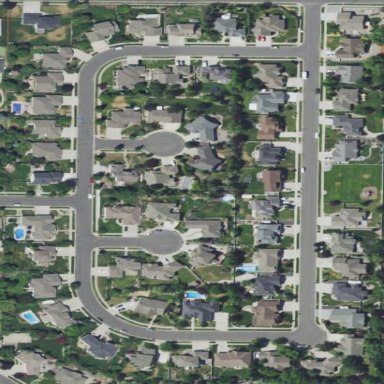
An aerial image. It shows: This residential area consists of single-family homes.